Field crop: tomato
Growth stage: 1
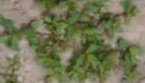
Species: portulaca